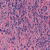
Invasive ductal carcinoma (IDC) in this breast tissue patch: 1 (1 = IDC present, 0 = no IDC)